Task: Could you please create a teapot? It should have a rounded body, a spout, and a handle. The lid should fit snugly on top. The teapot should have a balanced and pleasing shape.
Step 44:
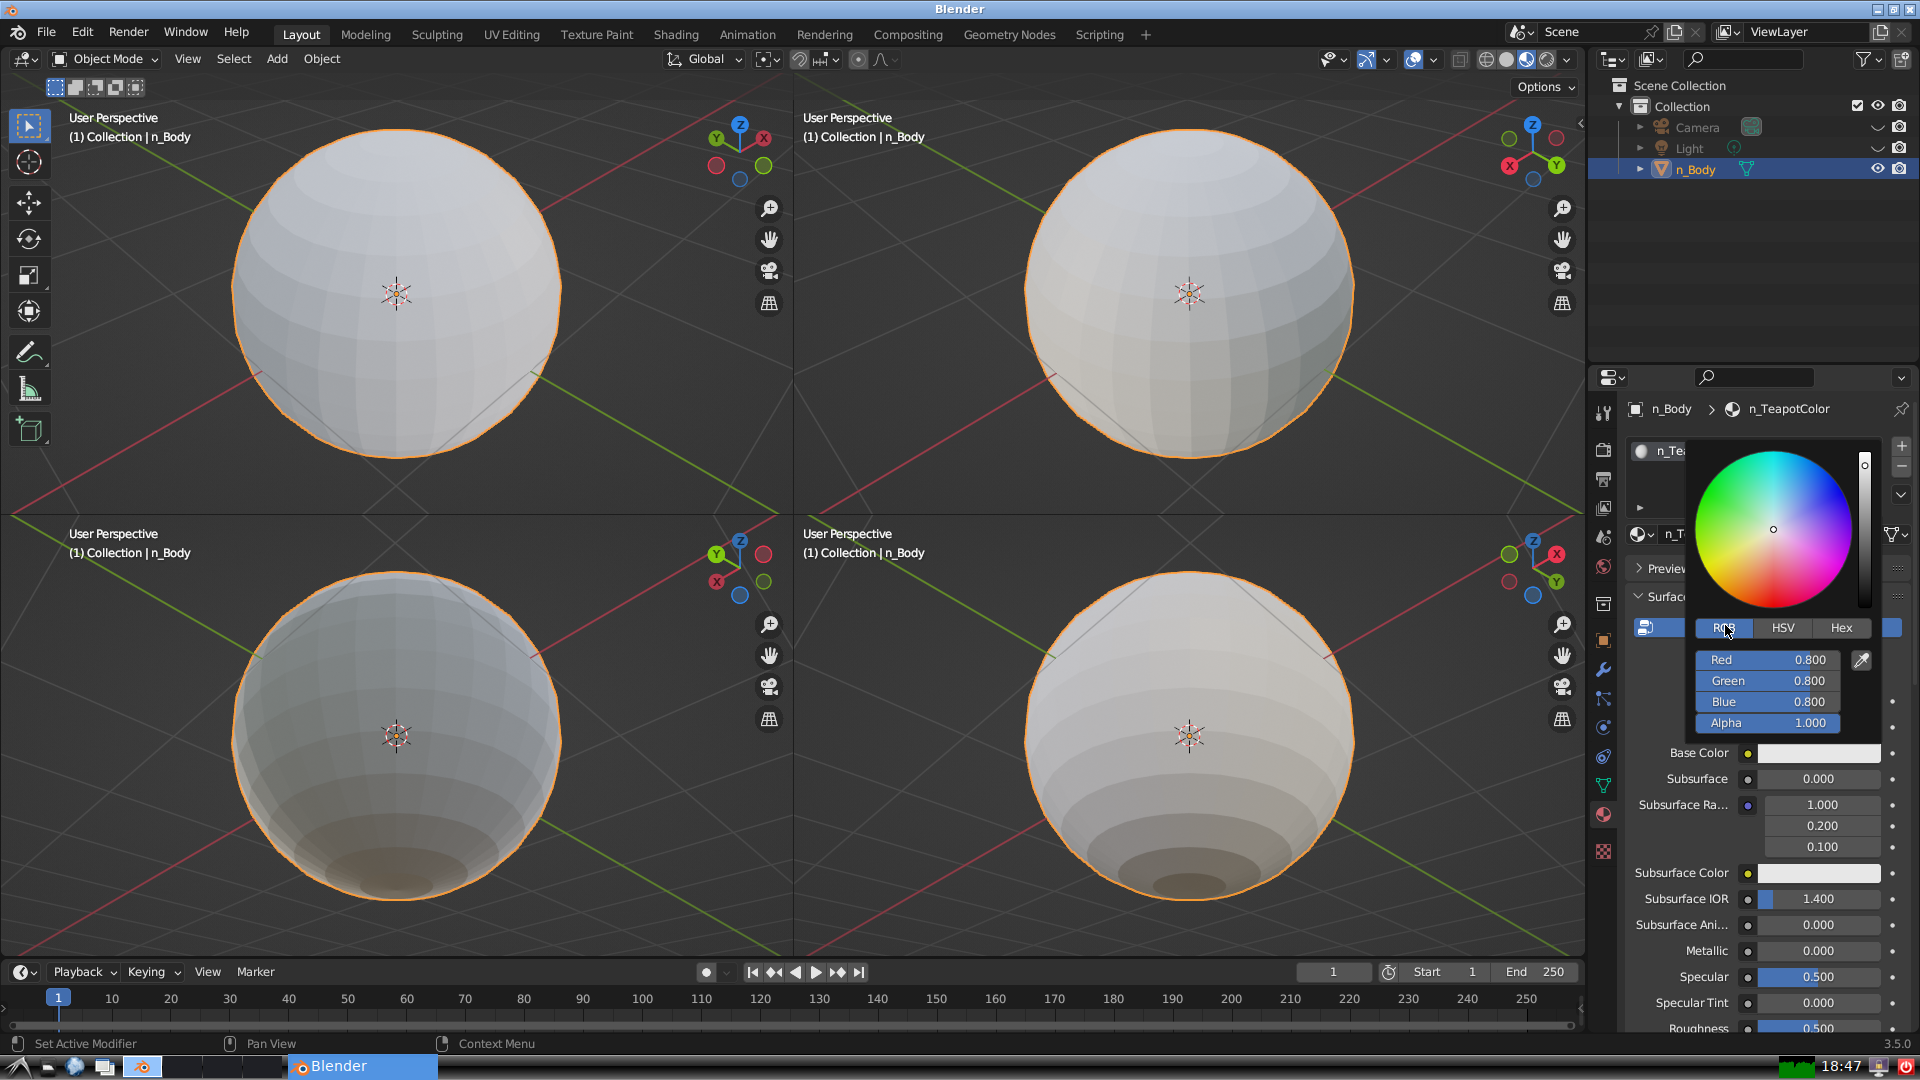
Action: click: no